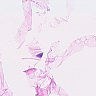
Metastatic tissue present: no